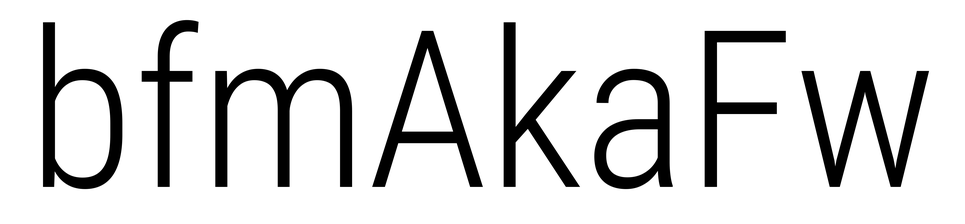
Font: Roboto_Condensed_Light